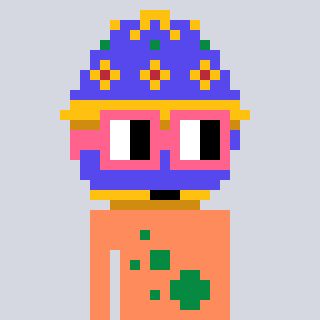
a pixel art character with square pink glasses, a faberge-shaped head and a peachy-colored body on a cool background